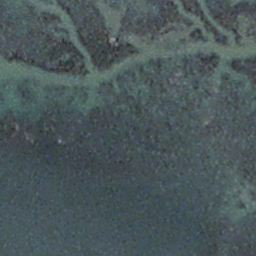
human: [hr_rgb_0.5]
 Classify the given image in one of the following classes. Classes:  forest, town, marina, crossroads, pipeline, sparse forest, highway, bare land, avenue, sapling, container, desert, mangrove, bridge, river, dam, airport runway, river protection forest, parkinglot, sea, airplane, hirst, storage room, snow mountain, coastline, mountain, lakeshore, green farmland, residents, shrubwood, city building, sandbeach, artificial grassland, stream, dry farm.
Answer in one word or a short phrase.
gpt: stream